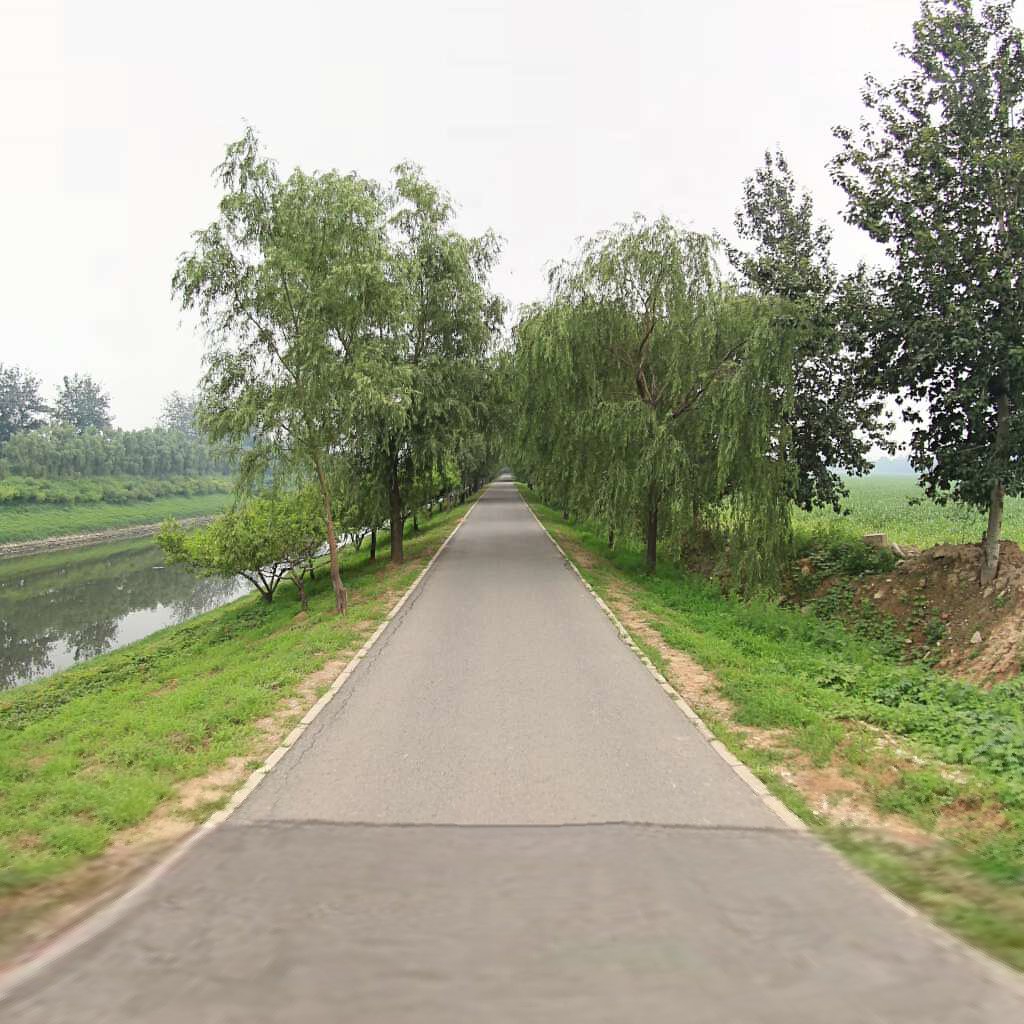
Region: Chaoyang
Road damage annotations: longitudinal crack